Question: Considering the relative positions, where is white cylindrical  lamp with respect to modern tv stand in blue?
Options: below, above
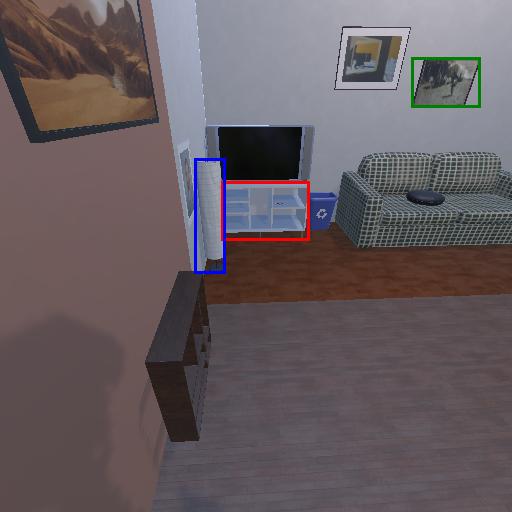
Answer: below